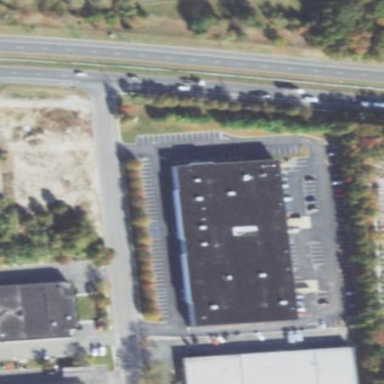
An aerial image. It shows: Commercial building.